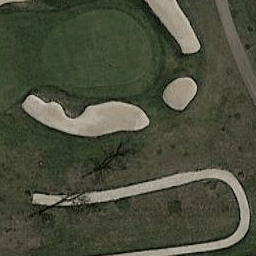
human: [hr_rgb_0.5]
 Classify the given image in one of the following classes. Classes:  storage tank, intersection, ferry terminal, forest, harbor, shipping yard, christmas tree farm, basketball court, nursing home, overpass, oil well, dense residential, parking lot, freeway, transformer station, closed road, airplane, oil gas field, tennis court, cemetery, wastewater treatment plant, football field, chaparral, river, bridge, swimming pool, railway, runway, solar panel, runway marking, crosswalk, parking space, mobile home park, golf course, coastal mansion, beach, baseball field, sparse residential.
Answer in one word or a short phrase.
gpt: golf course